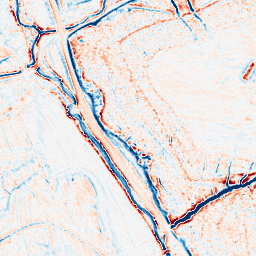
Category: edge_preserving
Decomposition family: anisotropic_diffusion
Decomposition parameters: iterations: 10
kappa: 30
gamma: 0.2
Upsampling method: linear_exact
Upsampling parameters: scale: 8
Upsampling scale: 8